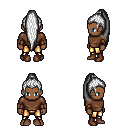
a pixel art fantasy rpg character, male body template, human, dark skin, brown long-sleeve shirt, gold greaves, white extra-long topknot hairstyle, cloth bracers, brown shoes, four views (front, back, left, right), 2x2 character sprite sheet, small pixel art, hard edges, no anti-aliasing